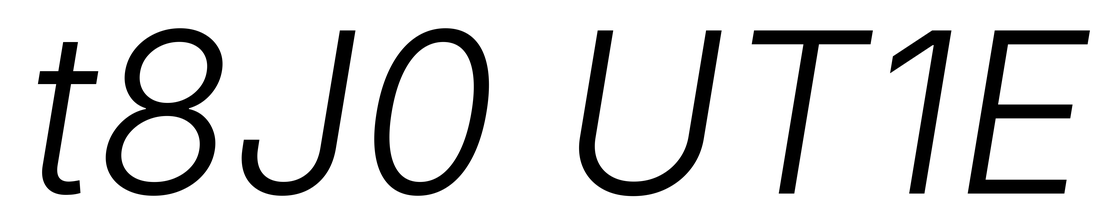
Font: Inter-Italic_Light_Italic